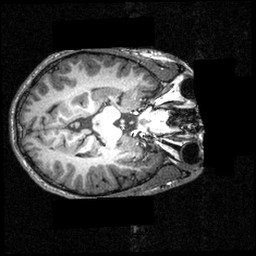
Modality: T1w
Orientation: axial
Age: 25
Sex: male
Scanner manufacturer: siemens
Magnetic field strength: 3.951 T
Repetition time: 1.5 s
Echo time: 0.00335 s